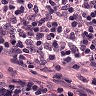
Metastatic tissue present: no